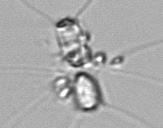
Label: Chaetoceros_didymus_TAG_external_flagellate